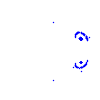
Particle: pion